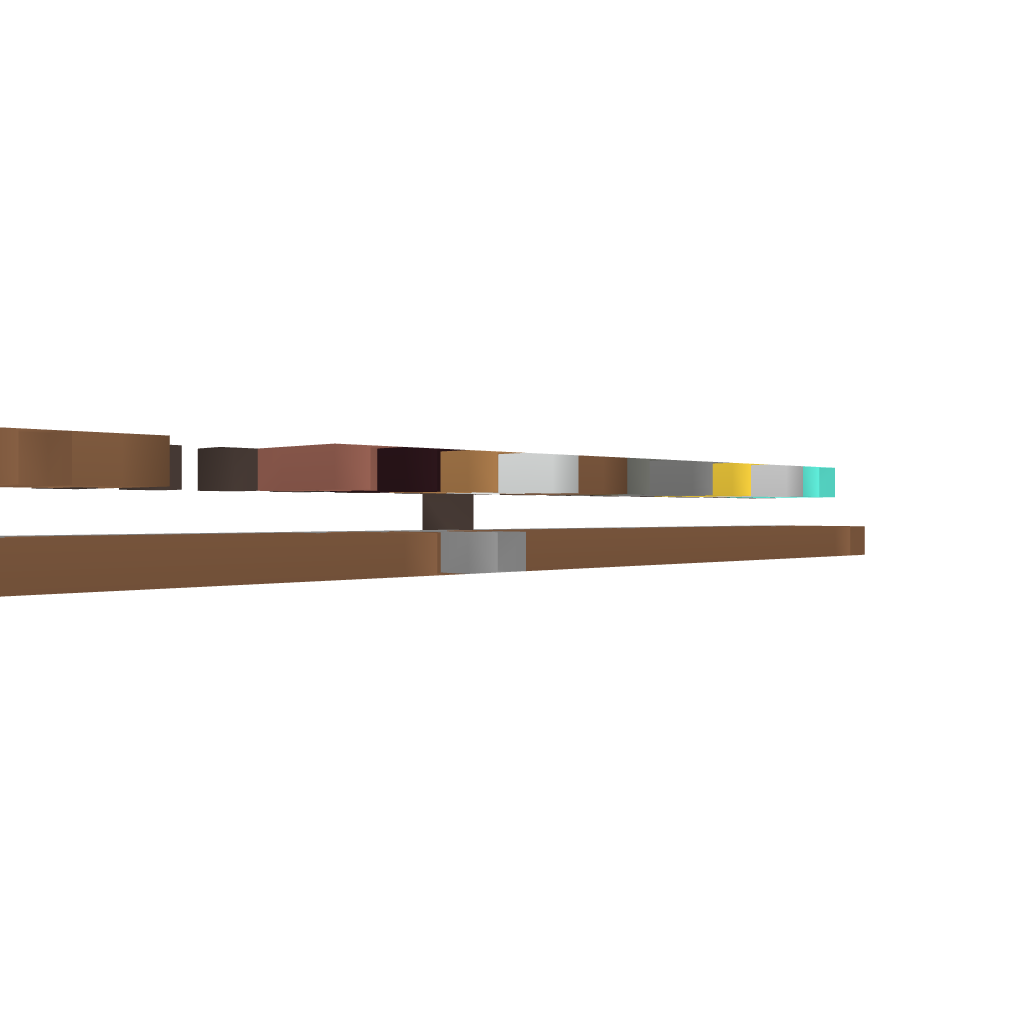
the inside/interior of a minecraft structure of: Resorces Giver